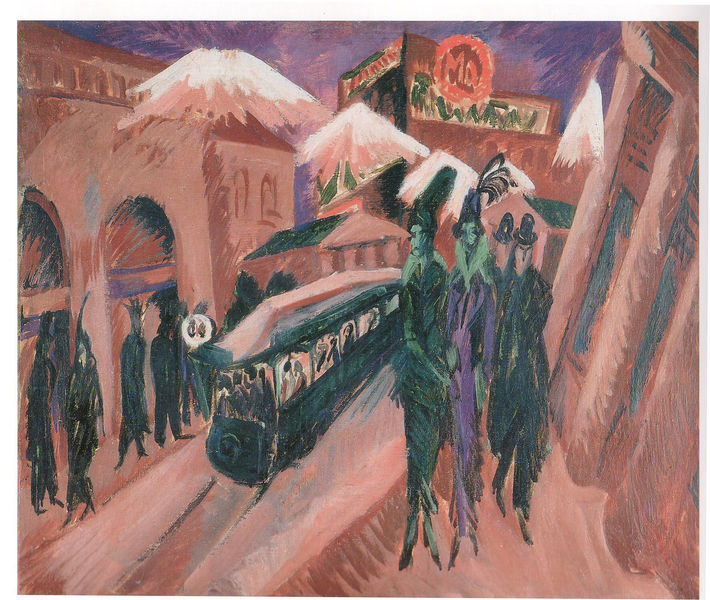
Titel: Leipziger Straße mit elektrischer Bahn
Künstler: Ernst Ludwig Kirchner
Standort: Essen (Ruhr)
Institution: Museum Folkwang
Schlagwörter: berg, blau, dunkel, feder, gemälde, mann, weiß, frauen, grün, heckel, kirchner, menschen, stadt, abend, bewegung, braun, damen, dirnen, elegant, fenster, frau, hintergrund, hut, hüte, kleid, kleider, lampen, laternen, licht, männer, nacht, schaufenster, schwarz, strasse, säulen, dach, federboa, gebäude, haus, rot, schnee, weg, expressionismus, mode, zylinder, anzug, dix, federn, kleidung, kragen, pelz, stehen, häuser, brücke, gehen, mantel, gotik, rosa, fassade, fassaden, passanten, perspektive, abstrakt, berge, gipfel, modern, zug, lila, werbung, frack, ernst, bögen, melone, schild, berlin, lichtstrahl, vulkan, schweiz, trottoir, grosz, mäntel, reklame, arkaden, pelzkragen, romanik, bahn, eisenbahn, kostüme, schiene, schienen, spaziergänger, gothik, ludwig, georg, die brücke, hauser, straßenbahn, tram, trambahn, fluchten, hochhaus, großstadt, flaneur, strassenbeleuchtung, feininger, mondän, bus, ernst ludwig kirchner, ber, verucht, davos, elektrisch licht, erich, kircher, leuchtreklame, pelze, st moritz, vulkane, schwasrz, menschen#, straßenabhan, männer berge